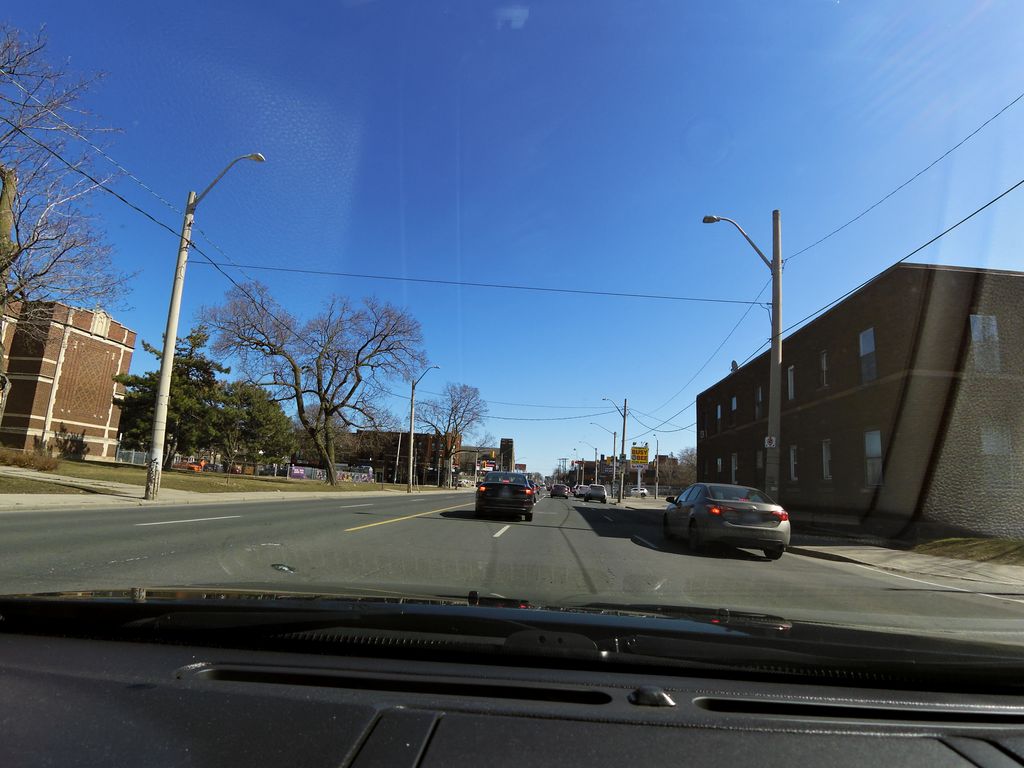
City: hamilton